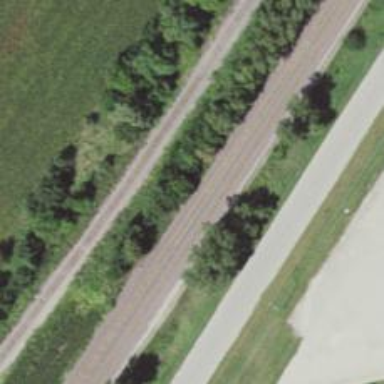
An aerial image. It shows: Railway track.